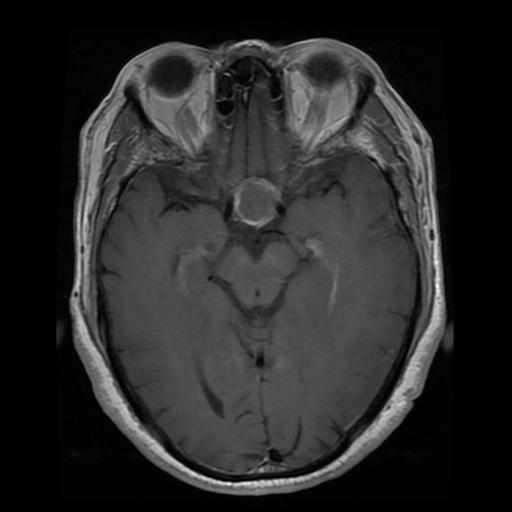
Label: pituitary